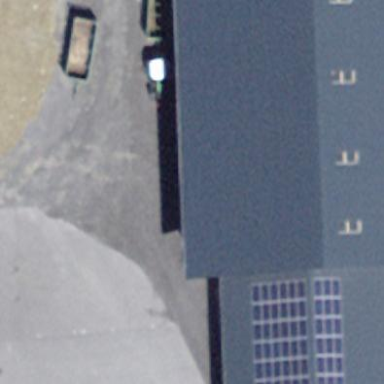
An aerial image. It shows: Industrial building.